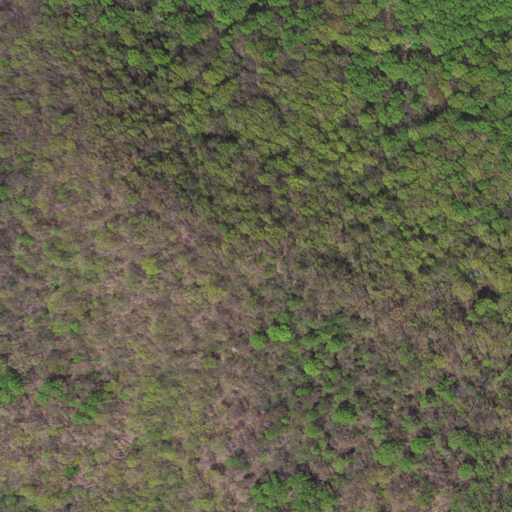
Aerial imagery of mountain in Virginia named Wildcat Knob containing deciduous forest and mixed forest